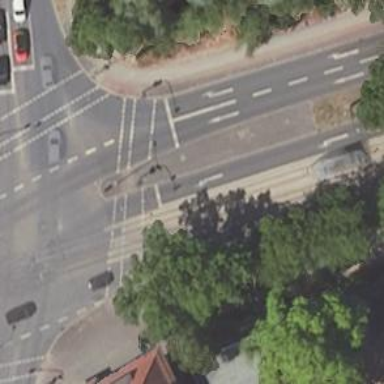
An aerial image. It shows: Road crossing with traffic signals.